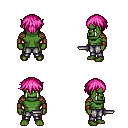
a pixel art fantasy rpg character, male body template, orc, green skin, leather shoulder armor, metal pants, pink short bangs hairstyle, leather bracers, dagger, four views (front, back, left, right), 2x2 character sprite sheet, small pixel art, hard edges, no anti-aliasing